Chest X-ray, PA view. Patient: 49 years old, sex F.
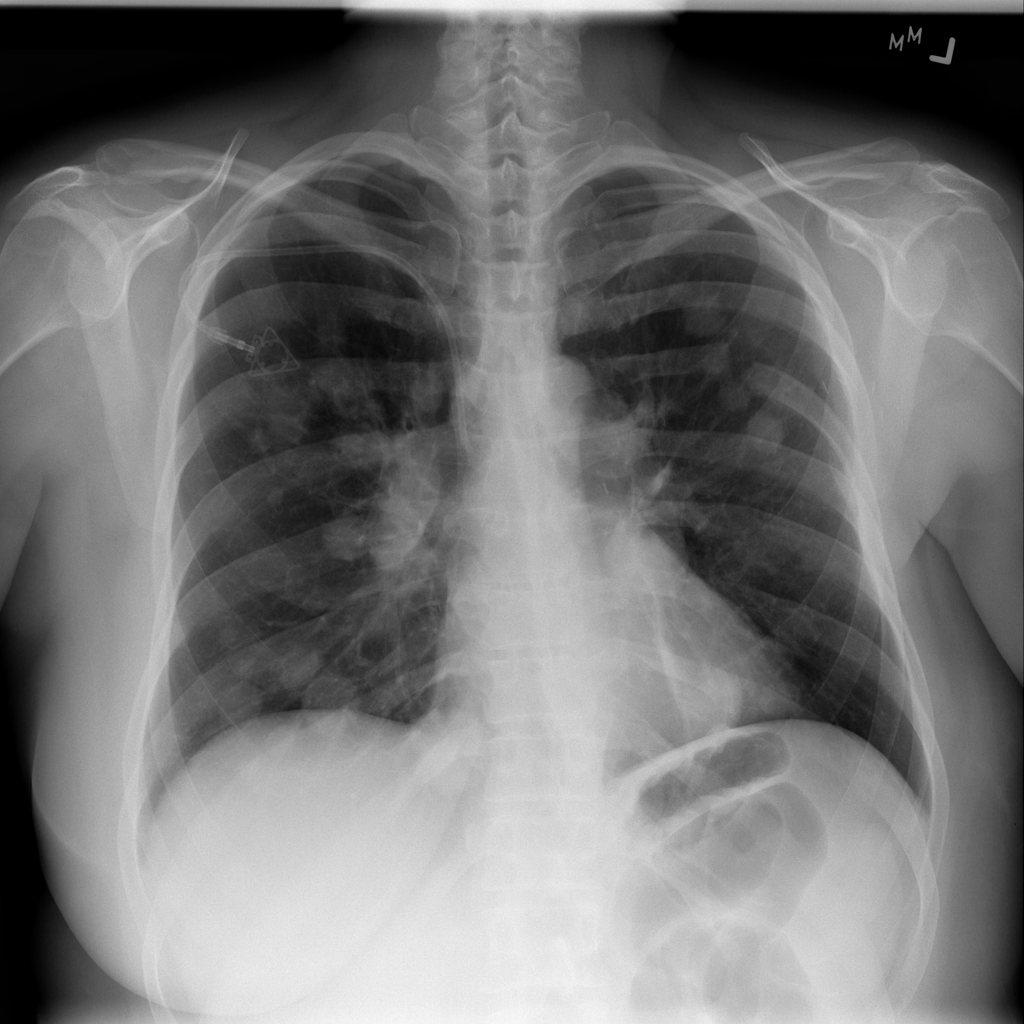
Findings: Mass